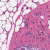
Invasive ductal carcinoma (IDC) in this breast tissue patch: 0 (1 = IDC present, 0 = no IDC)